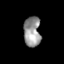
Tissue: skin
Cell type: Epithelial cells
Senescence score: 0.6969
Nuclear area (px): 489
Mean DAPI intensity: 152.577